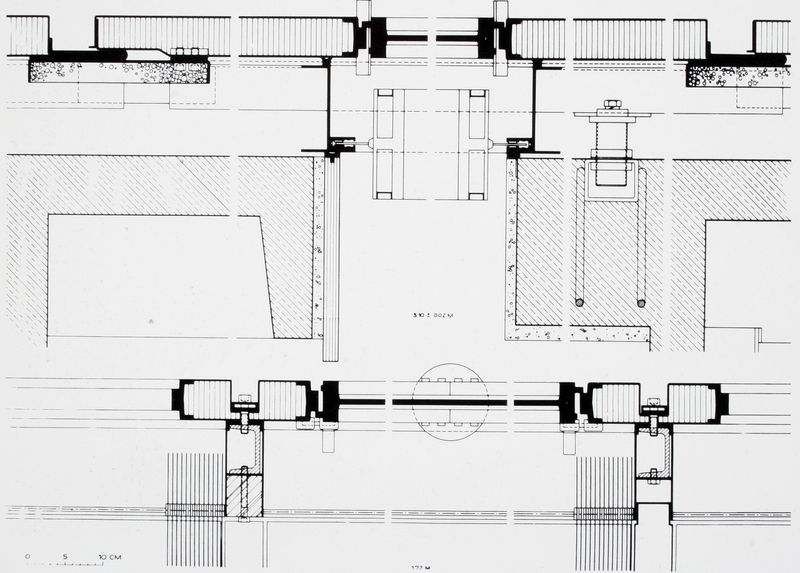
Titel: Fassadenschnitt und Grundriss
Künstler: Paul Schneider-Esleben
Standort: Düsseldorf
Institution: Verwaltungsgebäude der Commerzbank
Schlagwörter: weiß, grau, schwarz, skizze, zeichnung, architektur, verbindung, kreis, rund, gelenke, flächen, mauer, grafik, graphik, linien, linie, technik, schraffur, schwarzweiß, schraffiert, entwurf, löcher, konstruktion, innenbereich, plan, schalter, schrauben, grundriss, massstab, verbindungen, gestrichelt, technisch, technische zeichnung, größe, einschnitte, visierung, einschübe, einlagerungen